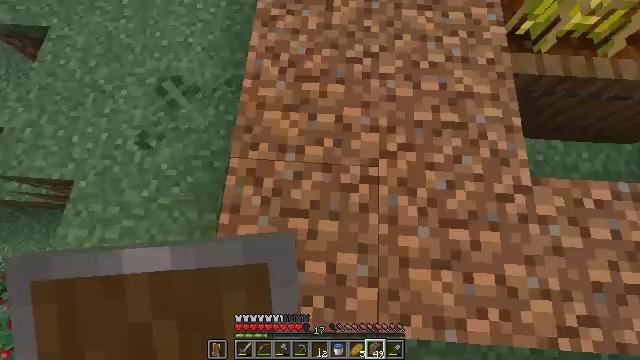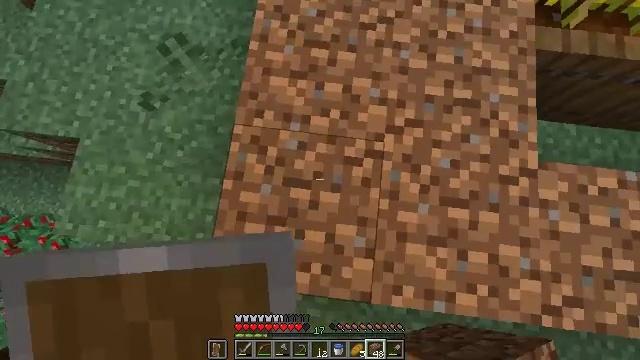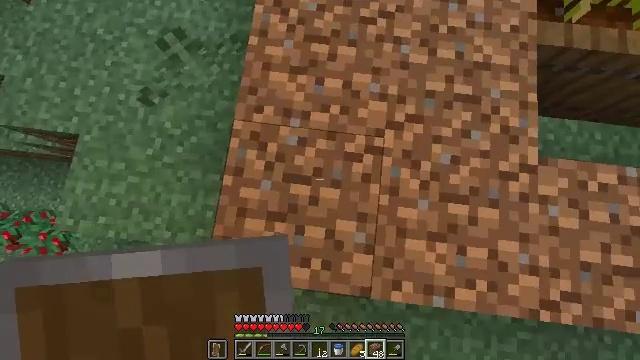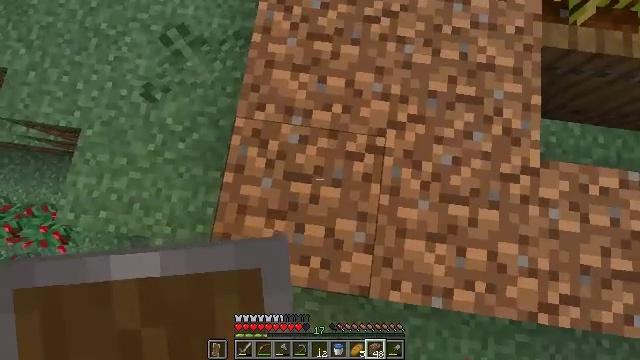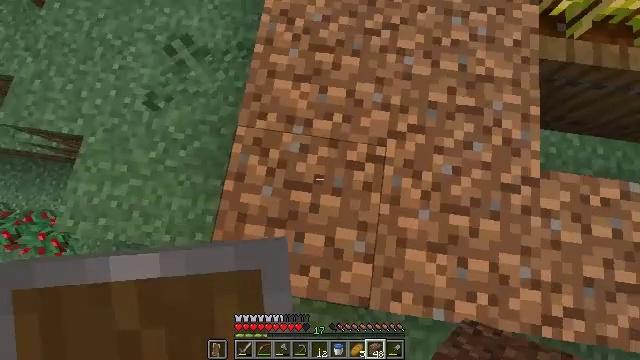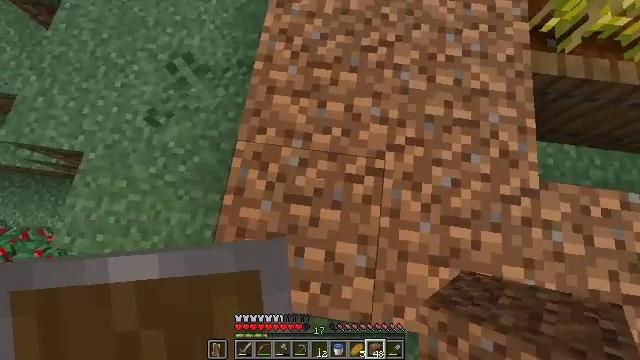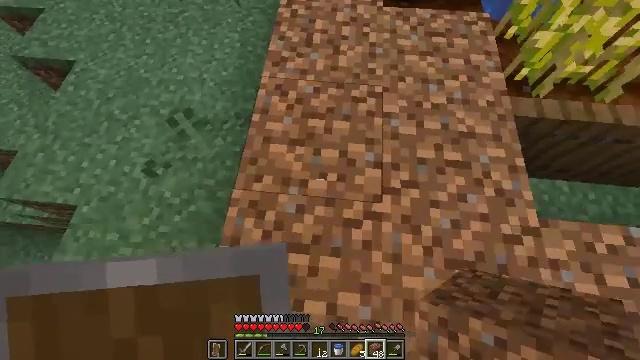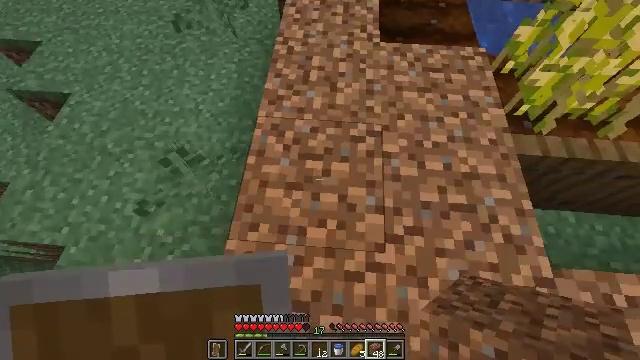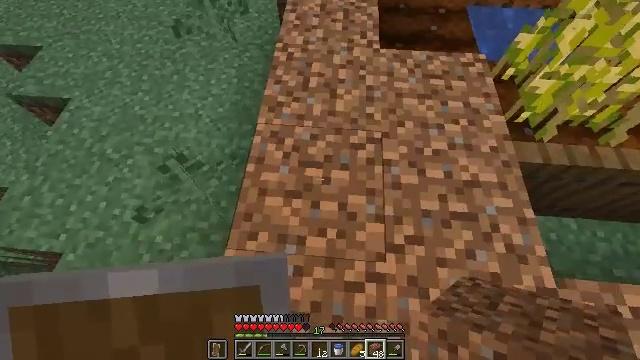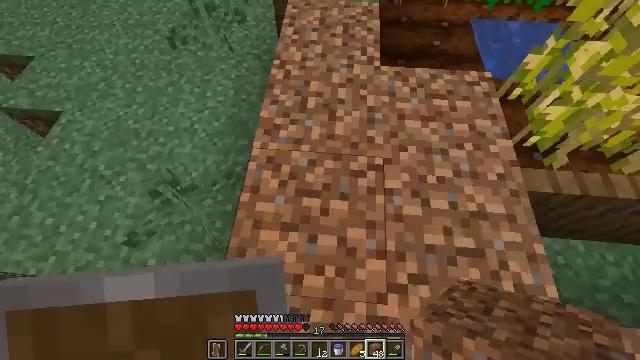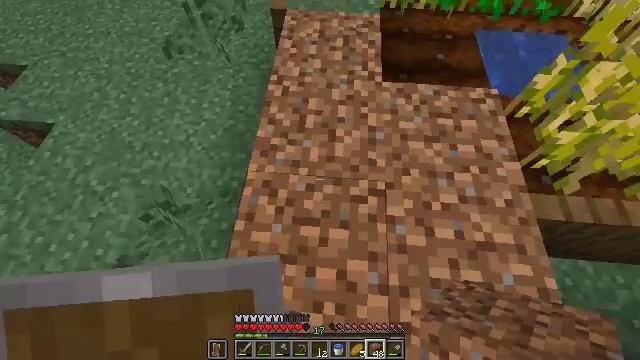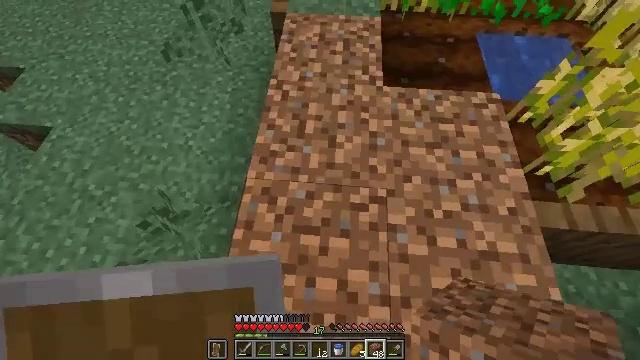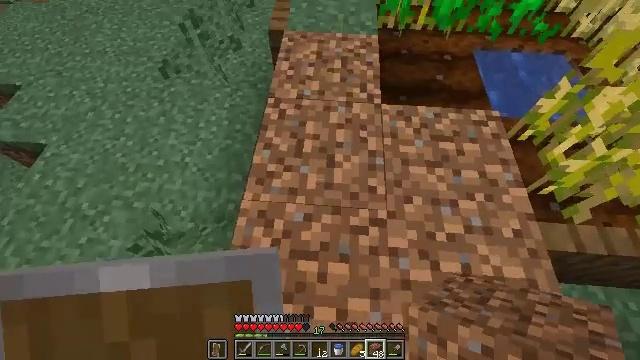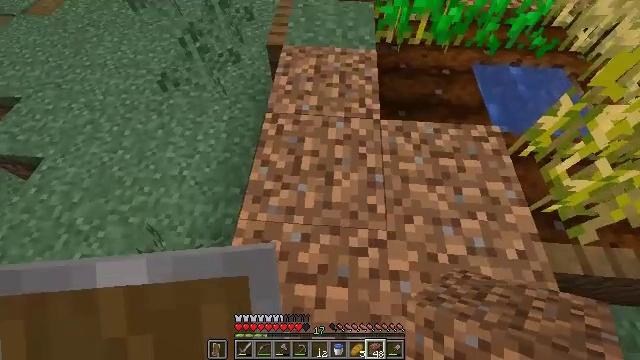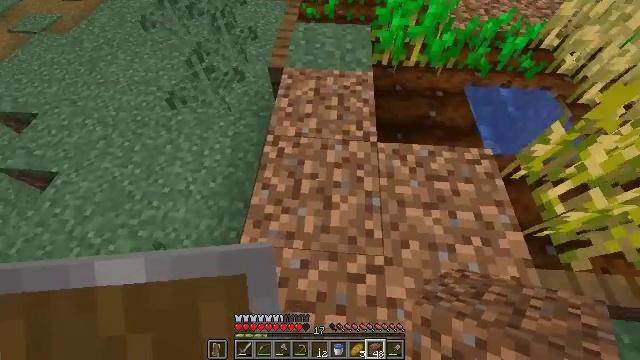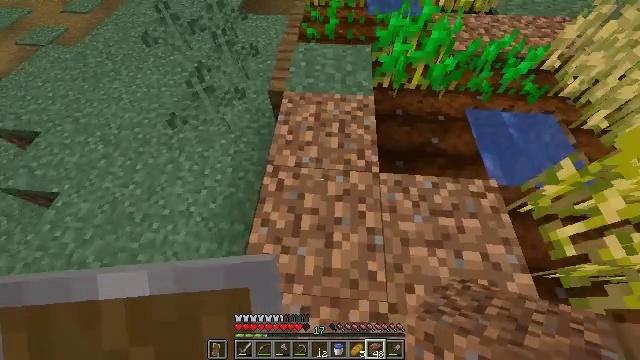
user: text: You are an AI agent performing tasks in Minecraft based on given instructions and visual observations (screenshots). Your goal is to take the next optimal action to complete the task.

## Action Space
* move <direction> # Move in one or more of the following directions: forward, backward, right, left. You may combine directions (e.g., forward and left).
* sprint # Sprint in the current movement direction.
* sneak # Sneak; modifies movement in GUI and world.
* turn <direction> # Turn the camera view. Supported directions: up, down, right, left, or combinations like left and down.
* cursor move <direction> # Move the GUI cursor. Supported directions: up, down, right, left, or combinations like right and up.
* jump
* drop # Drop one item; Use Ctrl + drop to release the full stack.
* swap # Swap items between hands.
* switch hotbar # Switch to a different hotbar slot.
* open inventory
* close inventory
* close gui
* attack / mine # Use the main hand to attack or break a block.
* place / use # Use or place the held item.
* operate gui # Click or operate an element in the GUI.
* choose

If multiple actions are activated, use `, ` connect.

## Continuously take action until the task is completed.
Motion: motion action
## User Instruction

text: Retrieve the spruce trapdoor by mining.
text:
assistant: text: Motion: turn left and down
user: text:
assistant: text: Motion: no_op
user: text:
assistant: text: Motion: turn left
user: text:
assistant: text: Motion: turn up
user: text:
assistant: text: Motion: turn up
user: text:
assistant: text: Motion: move forward, turn right and up
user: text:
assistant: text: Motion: move forward, turn up
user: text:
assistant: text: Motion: move forward
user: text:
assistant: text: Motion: move forward
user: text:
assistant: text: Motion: no_op
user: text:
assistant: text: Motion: no_op
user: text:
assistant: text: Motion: move forward, turn up
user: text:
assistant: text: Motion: move forward, turn up
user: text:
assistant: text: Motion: move forward
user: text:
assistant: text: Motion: move forward
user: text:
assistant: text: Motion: no_op
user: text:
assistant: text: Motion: no_op
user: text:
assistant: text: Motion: no_op
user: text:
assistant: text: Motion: turn up
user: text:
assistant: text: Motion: move forward
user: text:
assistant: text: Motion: move forward
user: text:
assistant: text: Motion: move forward
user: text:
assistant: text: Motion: move forward, turn right and up
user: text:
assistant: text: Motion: no_op
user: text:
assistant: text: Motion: turn up
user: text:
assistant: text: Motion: turn up
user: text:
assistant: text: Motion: no_op
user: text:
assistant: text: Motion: no_op
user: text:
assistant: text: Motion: move forward, turn up
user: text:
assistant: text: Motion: move forward, turn up